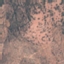
Land use / land cover class: PermanentCrop